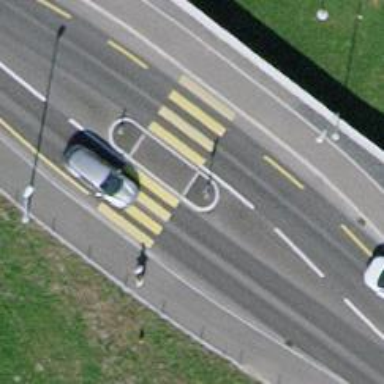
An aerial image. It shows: Uncontrolled zebra crossing with pedestrian island.